Field crop: tomato
Growth stage: 1
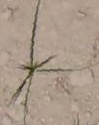
Species: cyperus